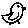
Label: bird